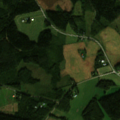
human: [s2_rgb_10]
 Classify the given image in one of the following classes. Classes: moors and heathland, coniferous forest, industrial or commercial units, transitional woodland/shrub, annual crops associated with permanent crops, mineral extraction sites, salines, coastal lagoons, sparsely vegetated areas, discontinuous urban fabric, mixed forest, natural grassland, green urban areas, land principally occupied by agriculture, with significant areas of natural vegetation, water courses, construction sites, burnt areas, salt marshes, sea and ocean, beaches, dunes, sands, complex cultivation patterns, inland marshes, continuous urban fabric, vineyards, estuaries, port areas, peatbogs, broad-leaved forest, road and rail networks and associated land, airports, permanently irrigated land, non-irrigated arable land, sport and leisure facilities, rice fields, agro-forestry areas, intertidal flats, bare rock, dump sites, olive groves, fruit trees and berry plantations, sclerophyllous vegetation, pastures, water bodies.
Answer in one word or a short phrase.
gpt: land principally occupied by agriculture, with significant areas of natural vegetation, coniferous forest, mixed forest